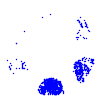
Particle: kaon